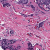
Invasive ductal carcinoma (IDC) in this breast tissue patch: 0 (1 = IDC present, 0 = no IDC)